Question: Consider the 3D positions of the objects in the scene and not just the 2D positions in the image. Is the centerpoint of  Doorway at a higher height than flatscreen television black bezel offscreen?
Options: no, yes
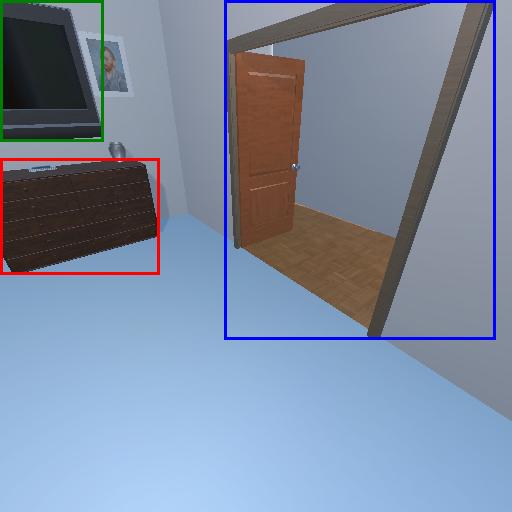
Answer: no